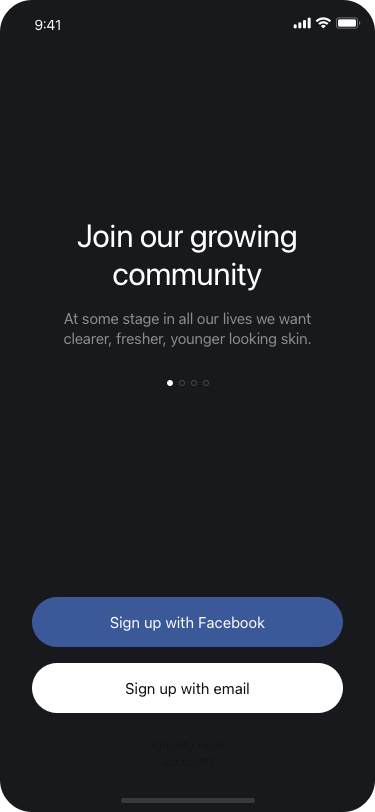
Text in this UI design:
Sign up with Facebook
Sign up with email
Already have account?
Join our growing community
At some stage in all our lives we want clearer, fresher, younger looking skin.